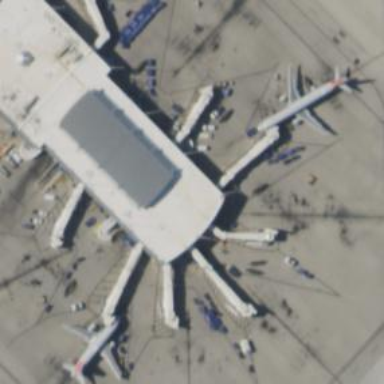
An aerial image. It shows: Airport gate.